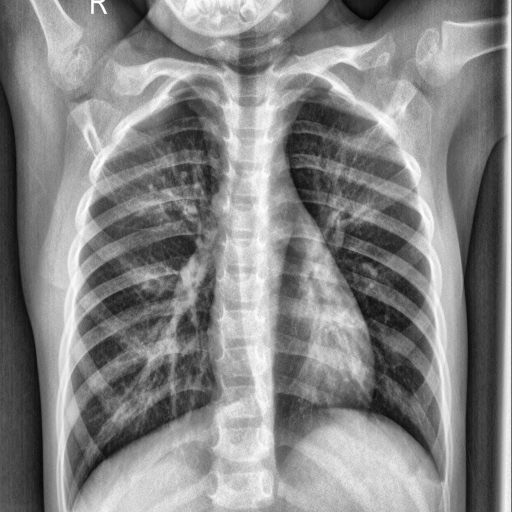
Finding: NORMAL